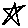
Label: star